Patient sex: F
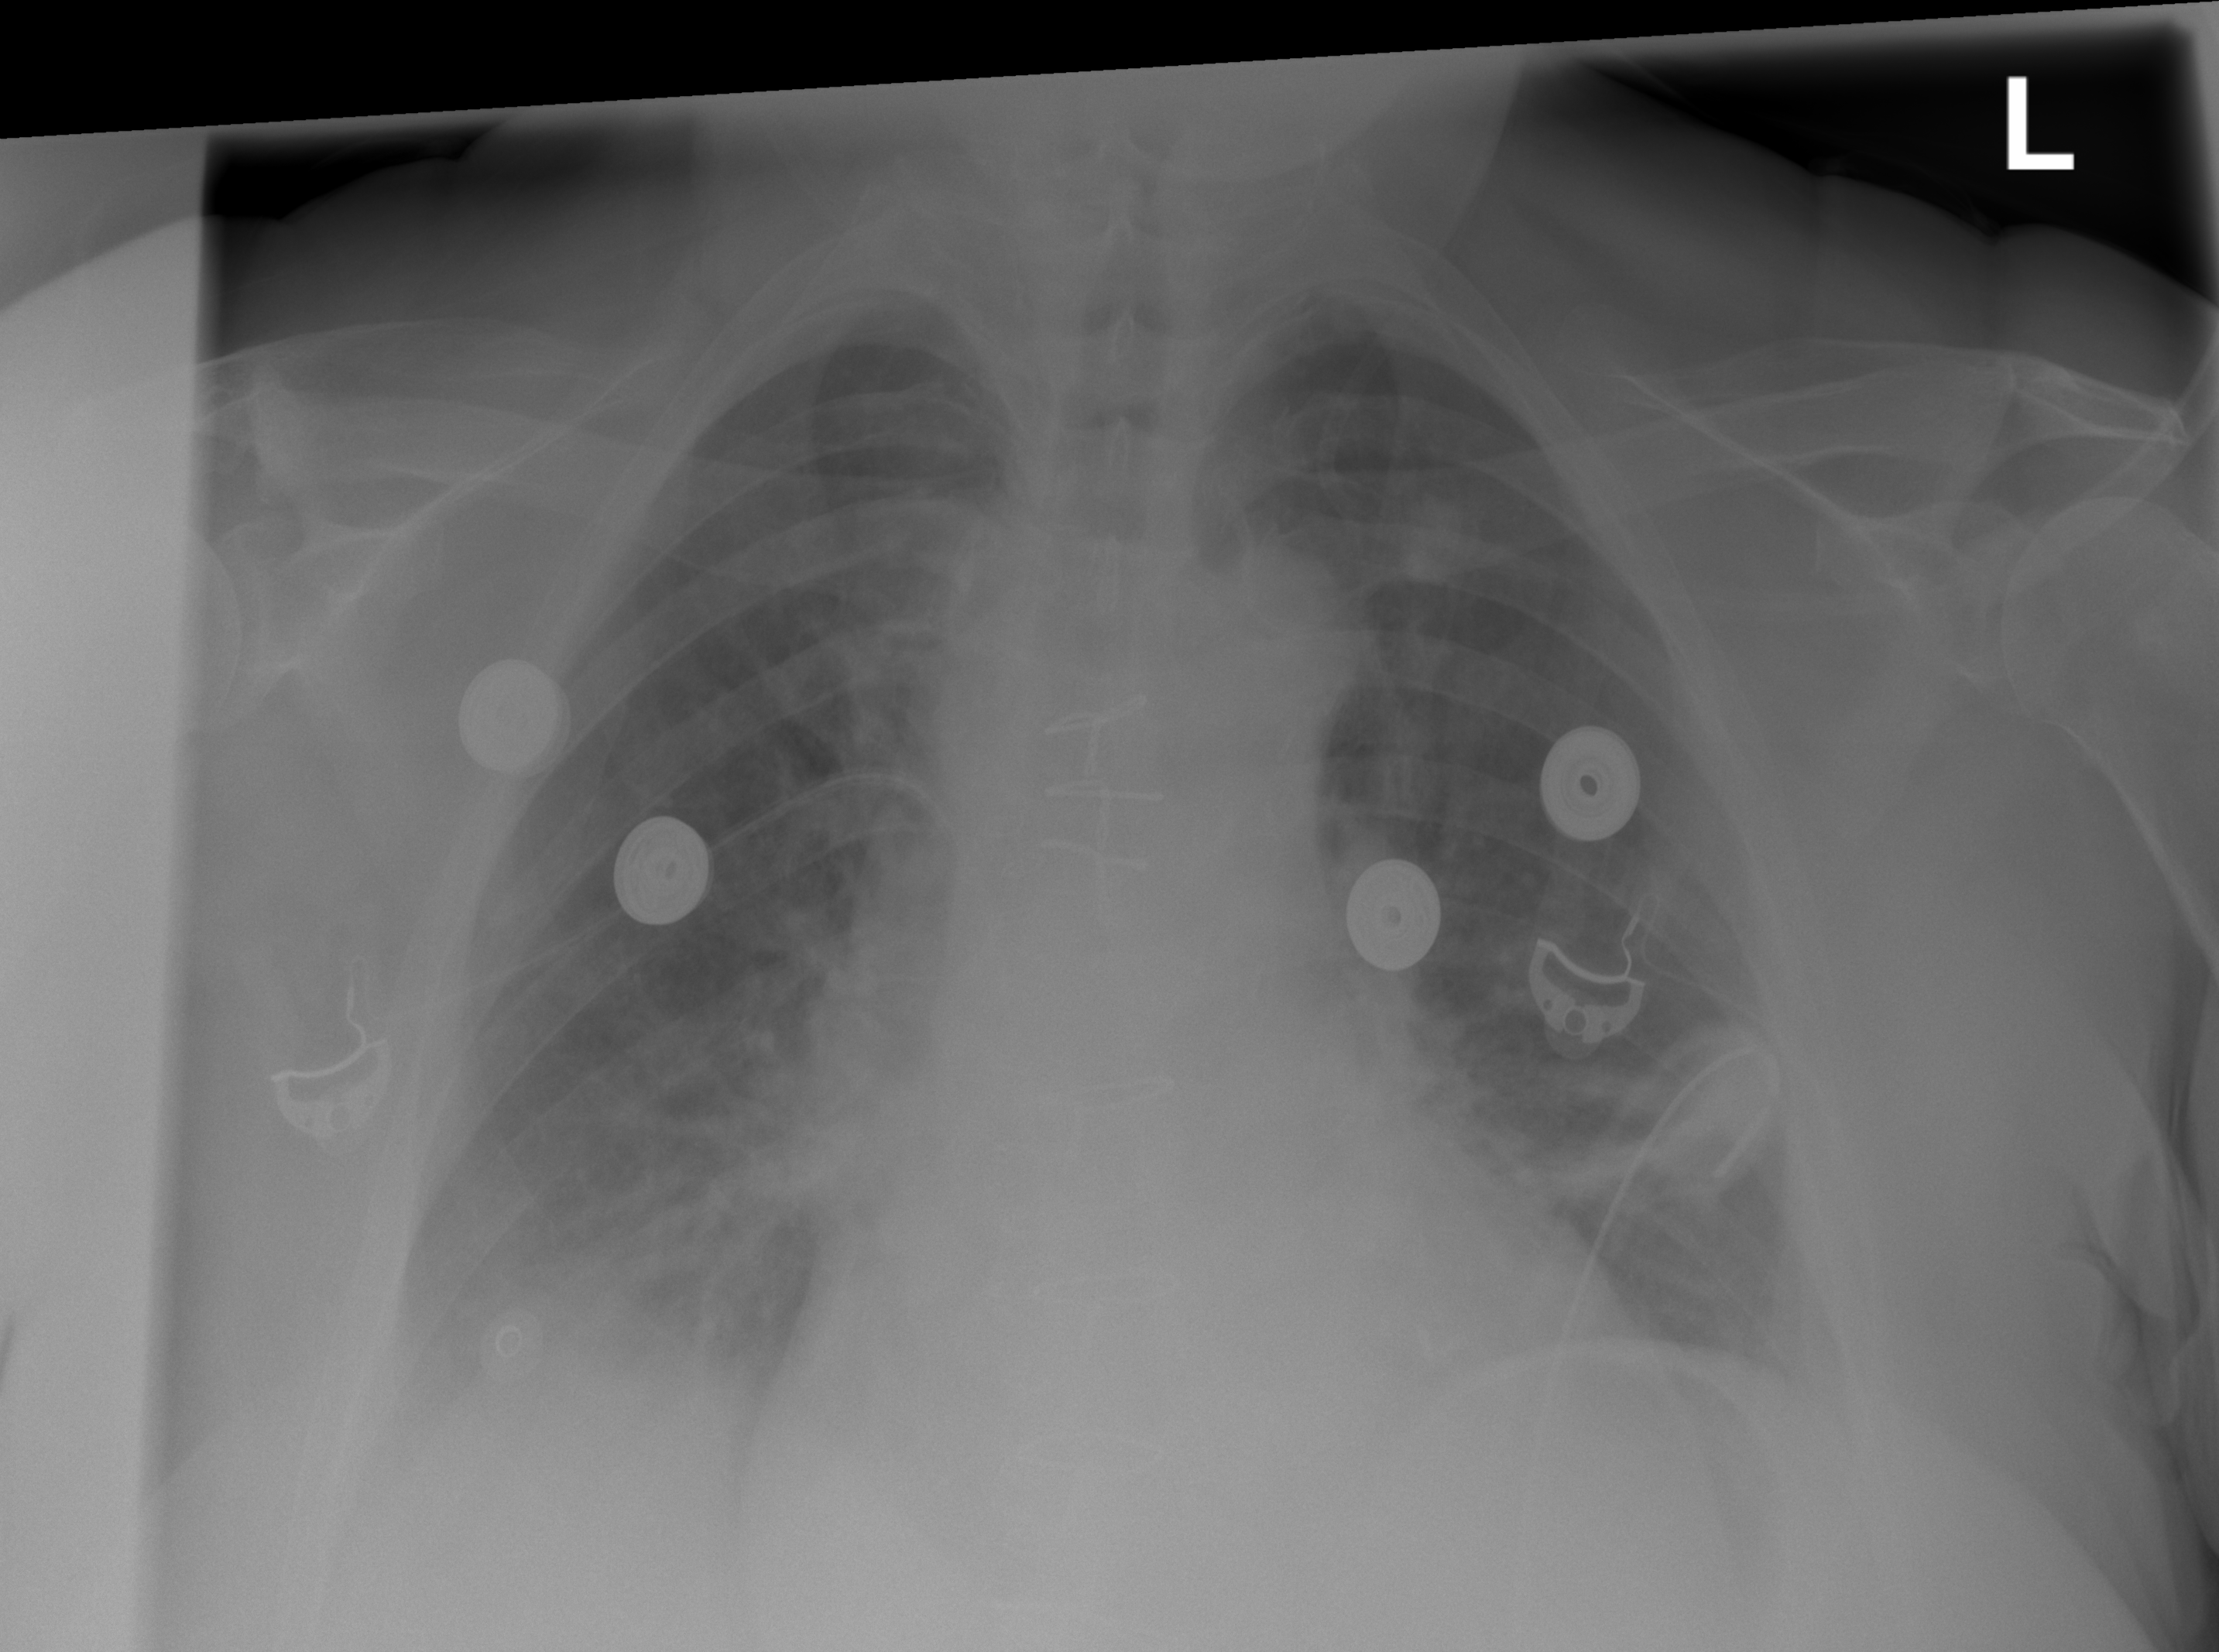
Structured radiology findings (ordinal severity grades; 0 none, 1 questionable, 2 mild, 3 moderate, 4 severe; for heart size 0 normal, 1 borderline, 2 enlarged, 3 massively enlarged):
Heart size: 1
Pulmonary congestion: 2
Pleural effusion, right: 2
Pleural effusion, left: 0
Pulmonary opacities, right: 0
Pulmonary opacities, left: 0
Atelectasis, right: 2
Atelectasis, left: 2